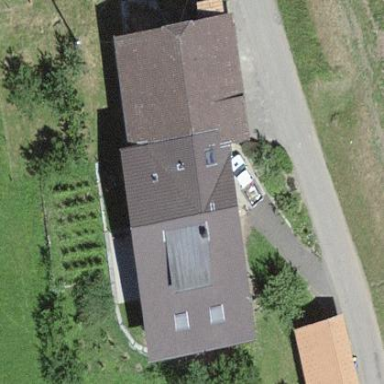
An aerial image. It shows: Farm building.